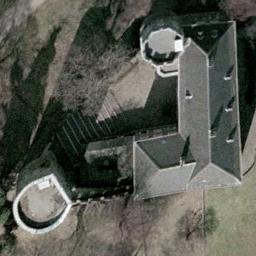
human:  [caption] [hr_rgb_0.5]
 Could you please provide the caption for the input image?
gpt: This is a church with an umbrella roof .

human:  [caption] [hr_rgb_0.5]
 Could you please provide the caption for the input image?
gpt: The church is on the open place next to some trees .

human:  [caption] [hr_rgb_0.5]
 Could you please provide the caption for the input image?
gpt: A church with a gray roof surrounded by many trees .

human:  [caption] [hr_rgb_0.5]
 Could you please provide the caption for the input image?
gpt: The church with two cylindrical buildings and the rest of the church has a sloping roof .

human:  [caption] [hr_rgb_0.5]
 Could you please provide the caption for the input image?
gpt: A church with a gray roof on suburban area .